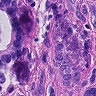
Metastatic tissue present: yes